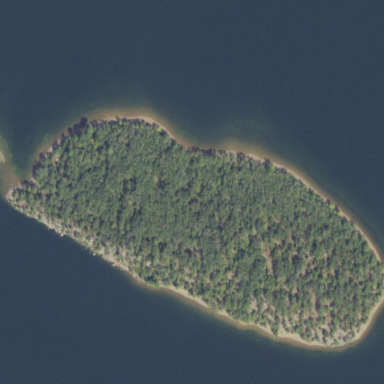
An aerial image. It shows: Islet.